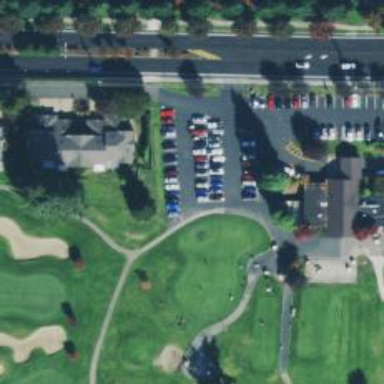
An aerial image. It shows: Path used for both walking and golf.